Field crop: maize
Growth stage: 1
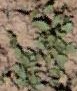
Species: convolvulus